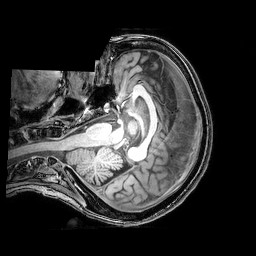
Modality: T1w
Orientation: axial
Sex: female
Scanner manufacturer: philips
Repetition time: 0.008083 s
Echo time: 0.0037 s